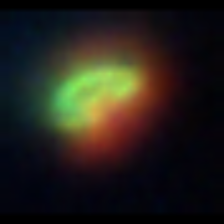
Taxon: NanoPlankton
Group: Other